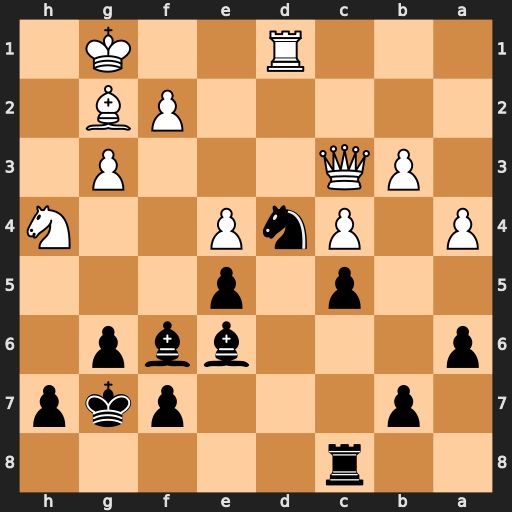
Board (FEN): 2r5/1p3pkp/p3bbp1/2p1p3/P1PnP2N/1PQ3P1/5PB1/3R2K1
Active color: b
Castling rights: -
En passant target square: -
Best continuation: Ne2+ Kh2 Nxc3